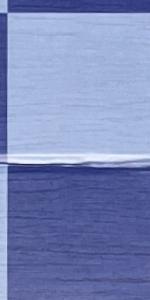
Label: Empty